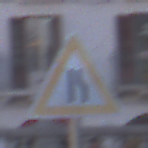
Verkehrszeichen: EinseitigVerengteFahrbahnRechts
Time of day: SunriseSunset
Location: Outdoor (Urban)
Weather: PartlyCloudy
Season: NotSpecified
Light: Natural